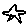
Label: star